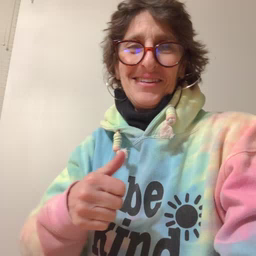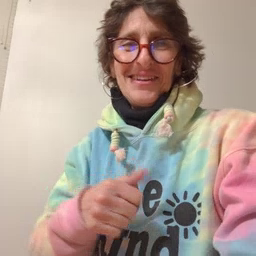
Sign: dry